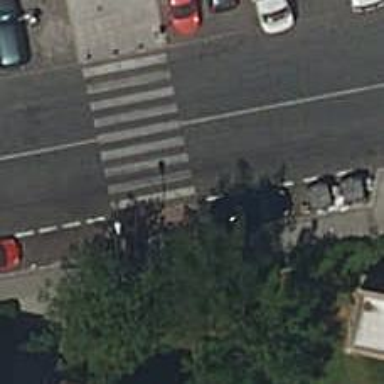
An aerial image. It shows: Bollard.